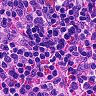
Metastatic tissue present: no